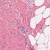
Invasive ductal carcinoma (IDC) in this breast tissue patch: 1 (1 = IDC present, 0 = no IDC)